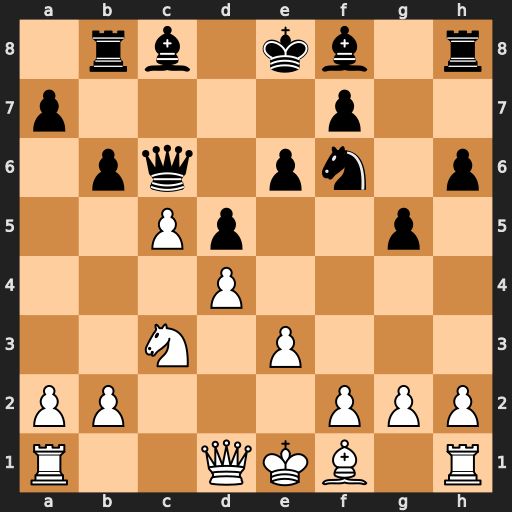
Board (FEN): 1rb1kb1r/p4p2/1pq1pn1p/2Pp2p1/3P4/2N1P3/PP3PPP/R2QKB1R
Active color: w
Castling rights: KQk
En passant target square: -
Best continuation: Bb5 Qxb5 Nxb5